Question: Sometimes I see the following sort of dialogue asking for username / password. I was wondering is there anyway we can add this to a java web application

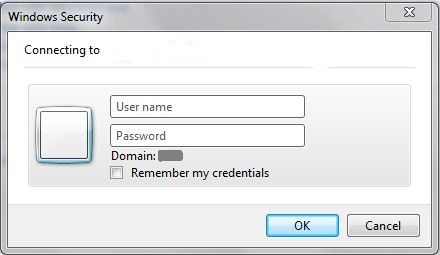
Answer: The dialog that you are seeing appear to be coming from a web application integrated with Windows Security. Following are the couple of ways you can do it in java realm.
1. Standard Apache recommended way.
2. Using a open source Spnego Lib
This might be confusing with (Check <URL> it also presents a dialog box but its NOT same as above.